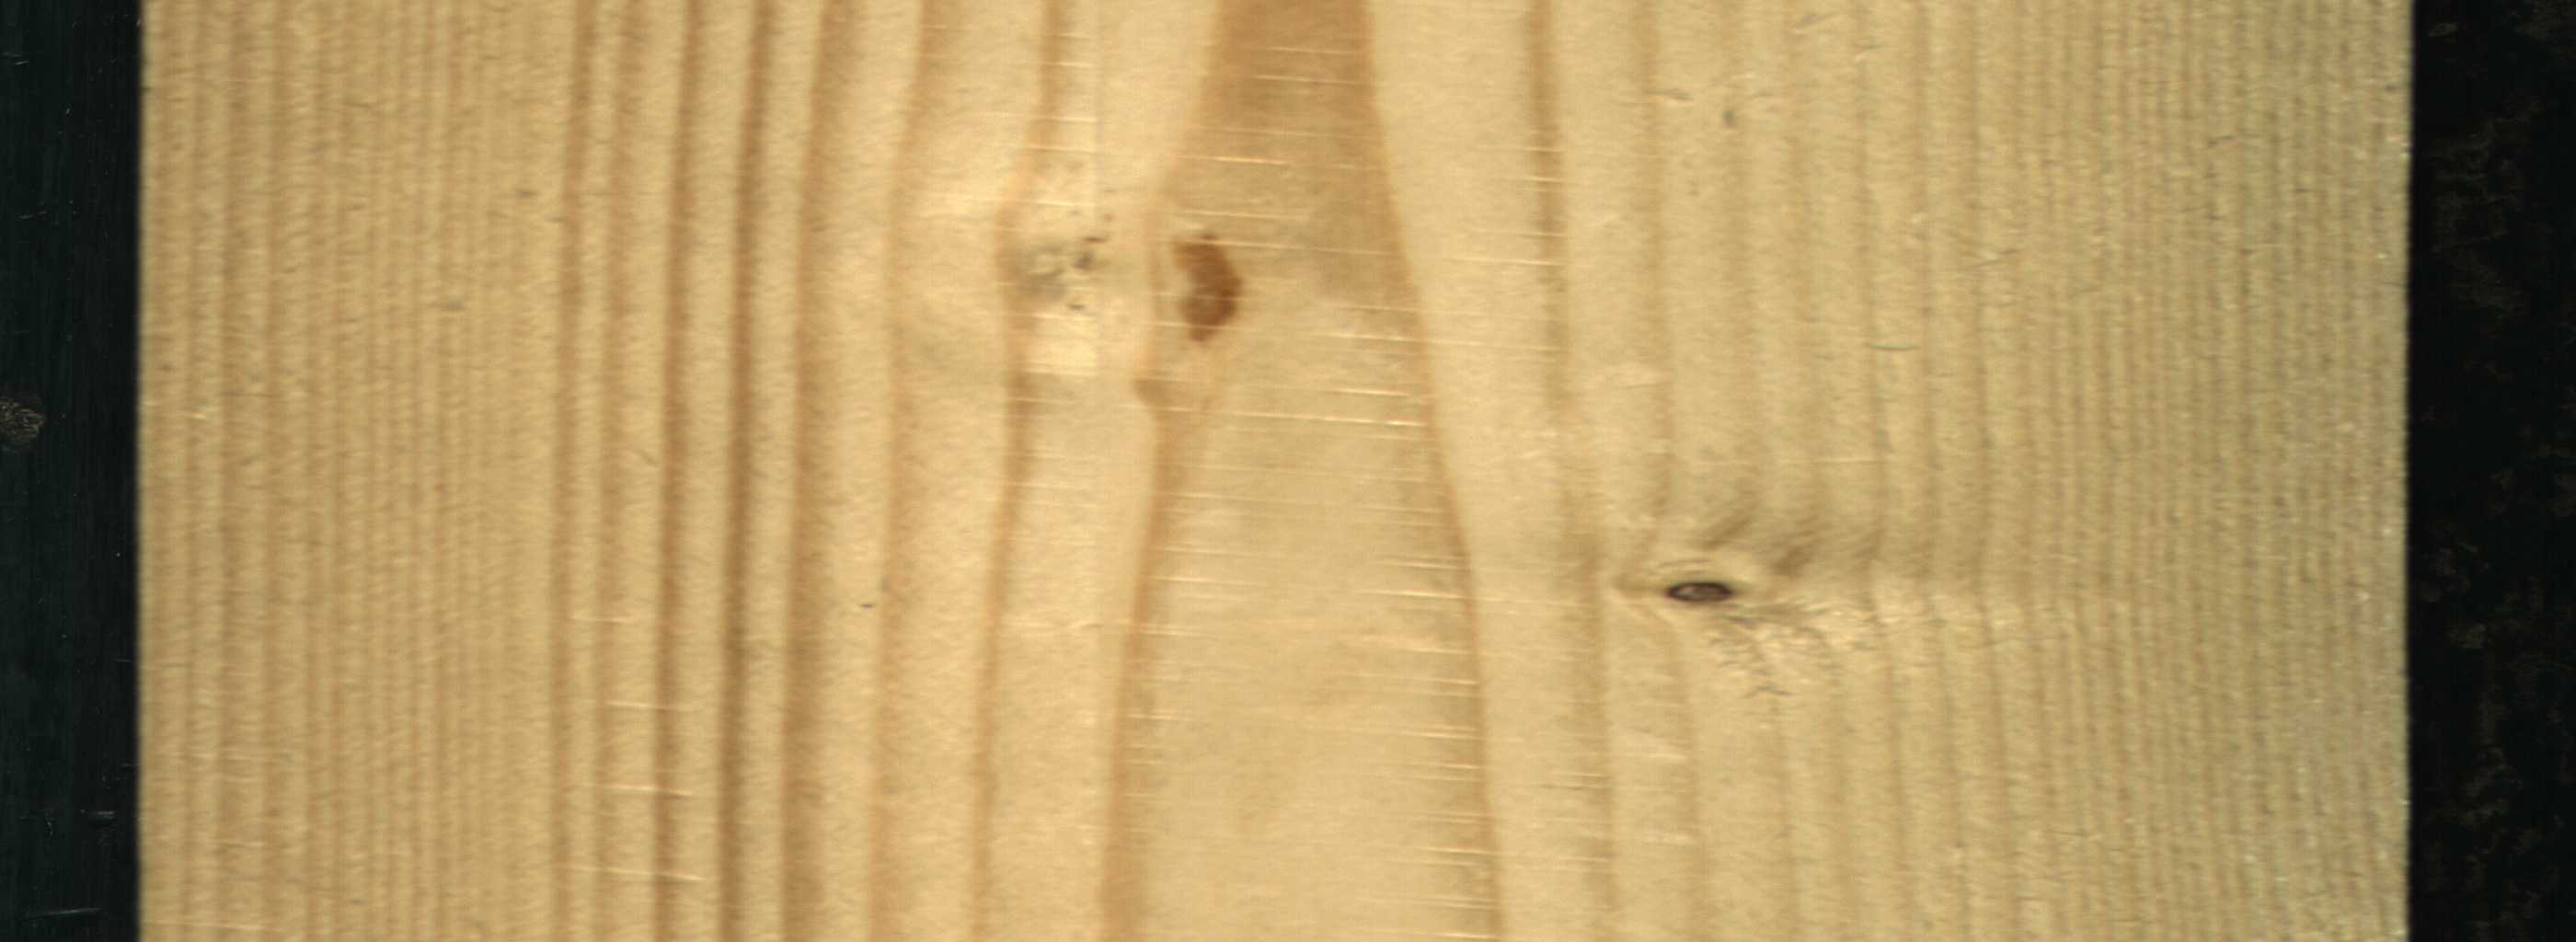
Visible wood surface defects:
resin
Dead_Knot